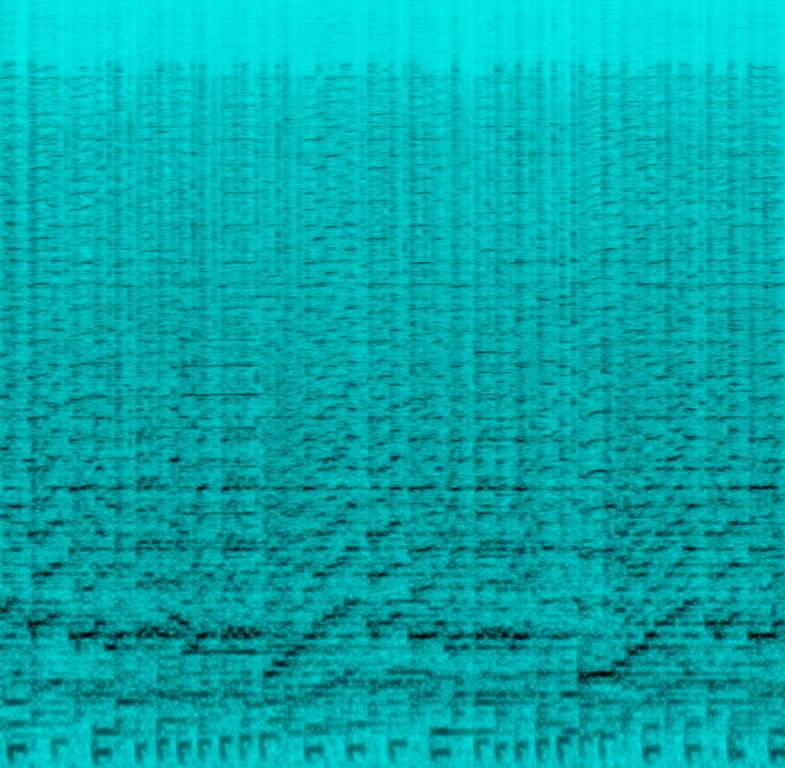
The low quality recording features a live performance of a folk song that consists of a woodwind melody, followed by accordion melody, trumpet melody, metallic percussion and groovy bass. It sounds passionate and cultural.